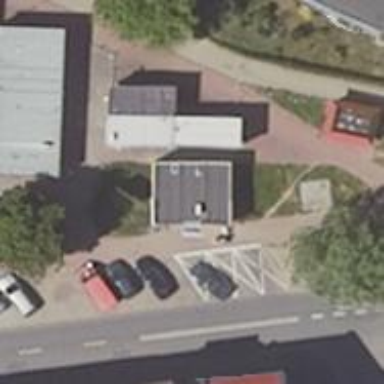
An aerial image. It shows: Convenience shop.